Question: I have a UICollectionView that contains custom cells like this:
'''
class DurationDayCells: UICollectionViewCell{
@IBOutlet weak var dayLabel: UILabel!
@IBOutlet weak var dayHourText: UITextField!
}
'''
I want the UICollectionView (and its container view to move up when the keyboard pops up for the text fields) and I used 'NSNotificationCenter', 'keyboardWillShow' and 'keyboardWillHide' to do this, as in this tutorial: <URL>
However, the problem is that when I try to dismiss the container view (the red view, with the upside down triangle UIButton) for the UICollectionView, the keyboard stays on screen, as shown in the screenshots:

What I want to do is to hide the keyboard when I dismiss the container view, in the IBAction function associated with the UIButton.
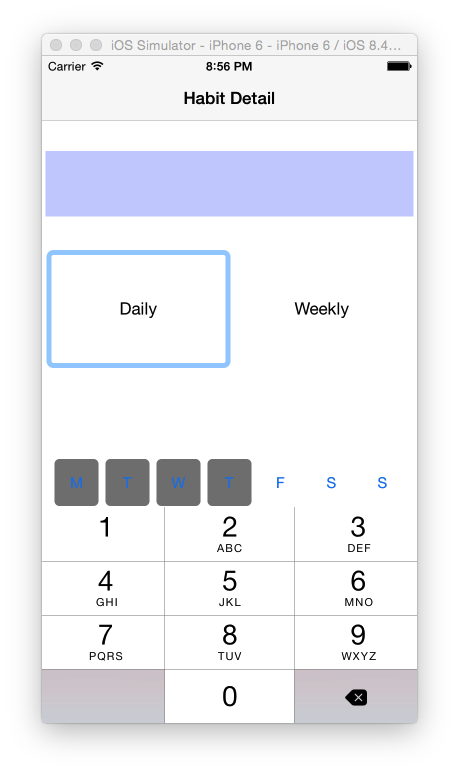
Answer: Try with a 'self.view.endEditing(true)' after dismissing the container view.